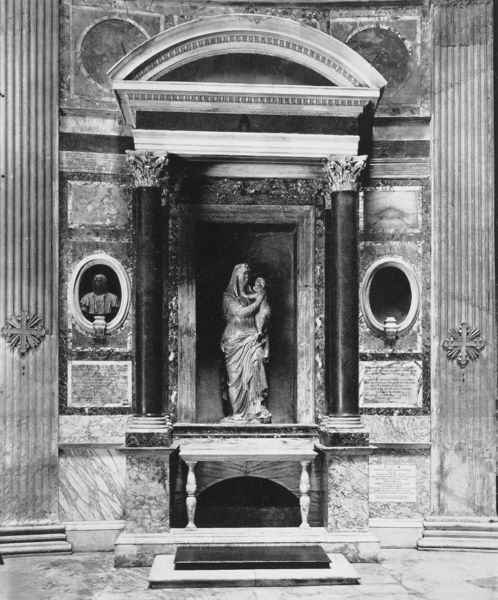
Titel: Raffaels Grab
Künstler: Lorenzetto
Standort: Rom, Pantheon (EU - I - Latium)
Schlagwörter: mann, frau, kleid, marmor, säulen, tisch, dach, arm, stein, bild, portrait, kirche, kind, kamin, statue, bogen, baby, büste, foto, nische, kreuz, altar, kleinkind, kreuze, maria, korinthisch, jesu, korintisch, jesuskind, medaillons, maria mit kind